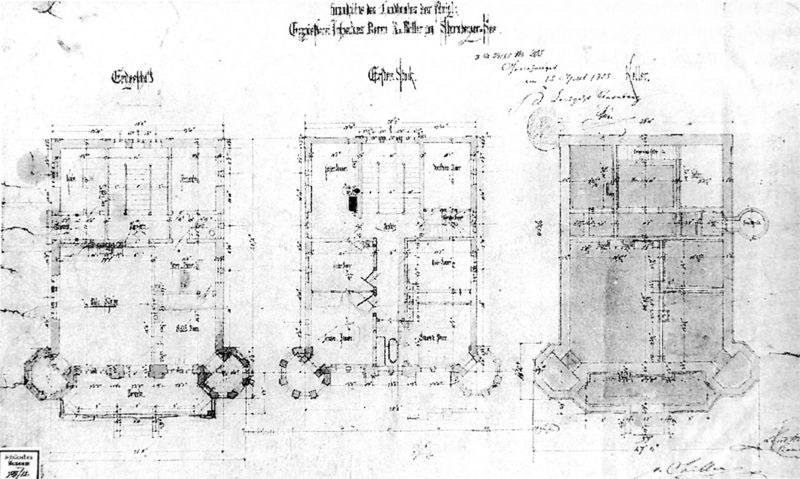
Titel: Villa von Miller ("Quellenheim"), Starnberg-Niederpöcking, Grundrisse
Künstler: Arnold Zenetti
Standort: München
Institution: Stadtmuseum, Graphische Sammlung
Schlagwörter: blau, weiß, fenster, frankreich, grau, raum, schwarz, skizze, tür, zeichnung, zimmer, gebäude, haus, schloss, masse, alt, architektur, signatur, kirche, drei, stock, turm, balkon, schiff, schrift, türen, flächen, grafik, linien, laden, treppe, treppen, architecture, deutsch, oben, wände, erker, keller, wohnhaus, burg, türme, dom, draufsicht, schnitt, schwarzweiss, text, schriften, beschriftung, stempel, räume, mauern, mittelalter, sturz, treppenhaus, etagen, plan, siegel, stockwerke, schraffierung, fraktur, bau, altdeutsch, handschrift, pfeile, achteckig, dokument, legende, wohnungen, grundriss, bauwerk, baustelle, massstab, bauplan, architekt, erdgeschoss, seiteneingang, treppentürme, stadthaus, abmessung, abmessungen, bemassung, massangaben, erster stock, grundrisse, ecktürme, construction, baukunst, erdgschoss, maase, tprme, zerknittert, ziummer, science, katetrale, amtlich, professional, accuracy